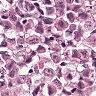
Metastatic tissue present: yes